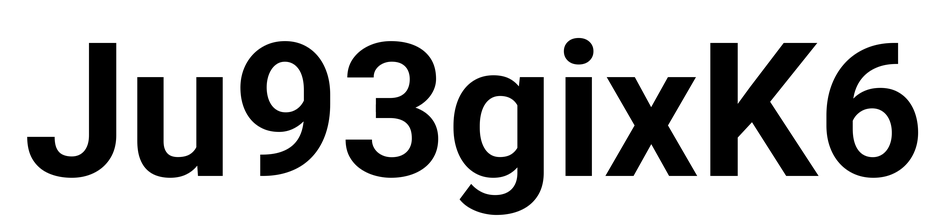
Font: Roboto_Bold